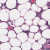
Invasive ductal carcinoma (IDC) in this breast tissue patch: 0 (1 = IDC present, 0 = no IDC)